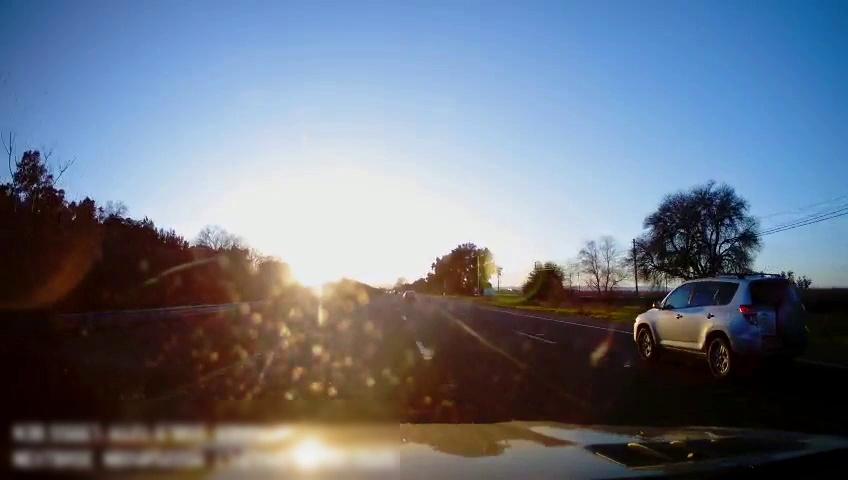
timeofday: Day
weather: Sunny
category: Drivable Space
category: Vehicles | Car
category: Vehicles | SUV
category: Lanes | Alternate Lane
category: Lanes | Current Lane
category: Lanes | Current Lane
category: Lanes | Alternate Lane